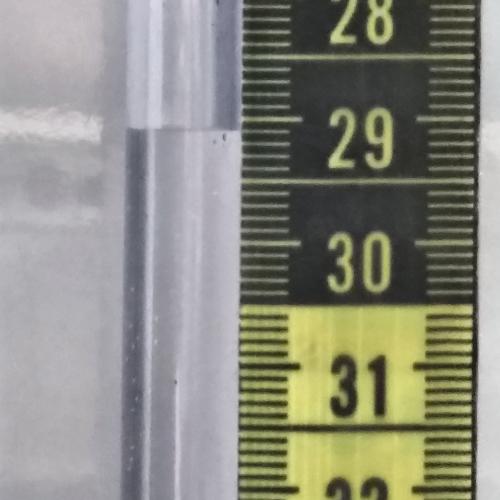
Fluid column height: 29.1 cm